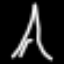
Label: The Eiffel Tower